Aerial crown-view tile of a tropical tree (Barro Colorado Island, Panama), acquired 20240918:
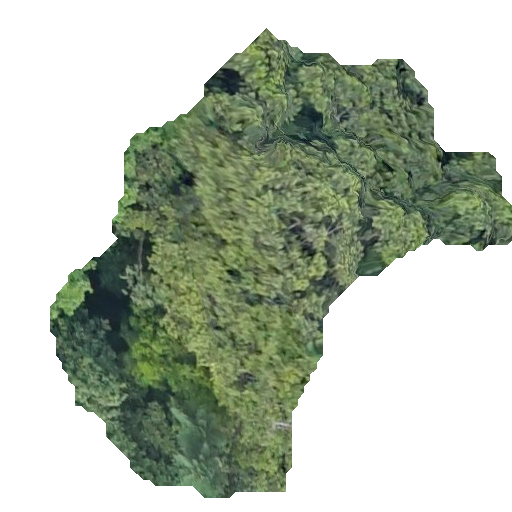
Species: Guazuma ulmifolia
GBIF accepted scientific name: Guazuma ulmifolia
Crown area: 181.824 m²